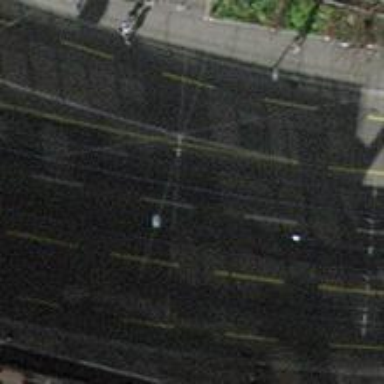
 indicated by the presence of trolley wires."